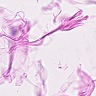
Metastatic tissue present: no